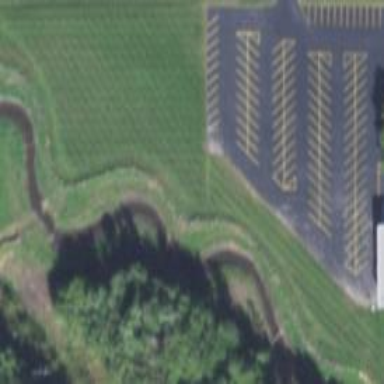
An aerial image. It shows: Well-kept grass area used for recreation or landscaping.